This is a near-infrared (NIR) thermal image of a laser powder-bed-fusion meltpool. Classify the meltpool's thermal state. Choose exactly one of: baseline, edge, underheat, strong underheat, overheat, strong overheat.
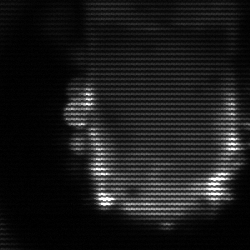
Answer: baseline